Question: After installing the PyDev plugin for Eclipse (by feeding <URL> I'm getting the following errors when launching Eclipse:

What is it? What should I do?
I'm using Eclipse 4.2.0.
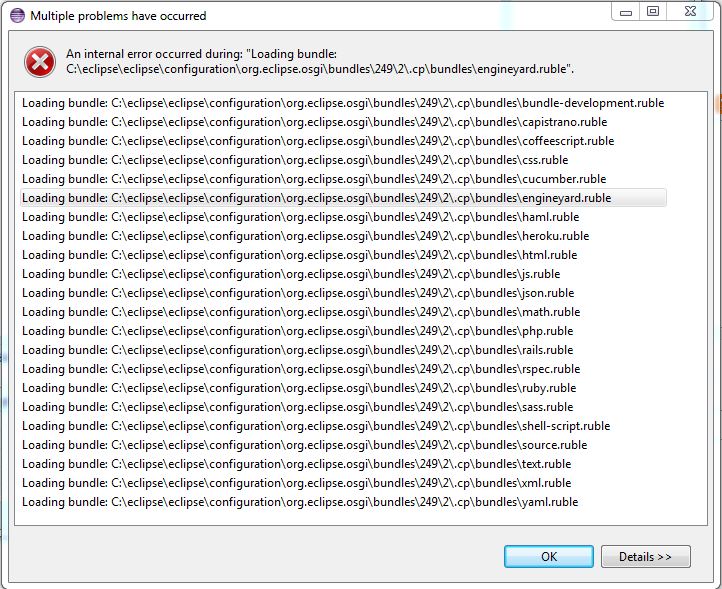
Answer: You're probably better using Eclipse Marketplace, <URL> or through Eclipse itself, instead of providing the direct link.